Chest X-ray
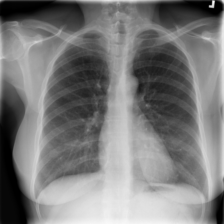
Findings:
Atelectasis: negative
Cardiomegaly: negative
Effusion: negative
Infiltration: negative
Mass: negative
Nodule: negative
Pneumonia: negative
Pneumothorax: negative
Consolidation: negative
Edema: negative
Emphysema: negative
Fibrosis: negative
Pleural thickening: negative
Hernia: negative